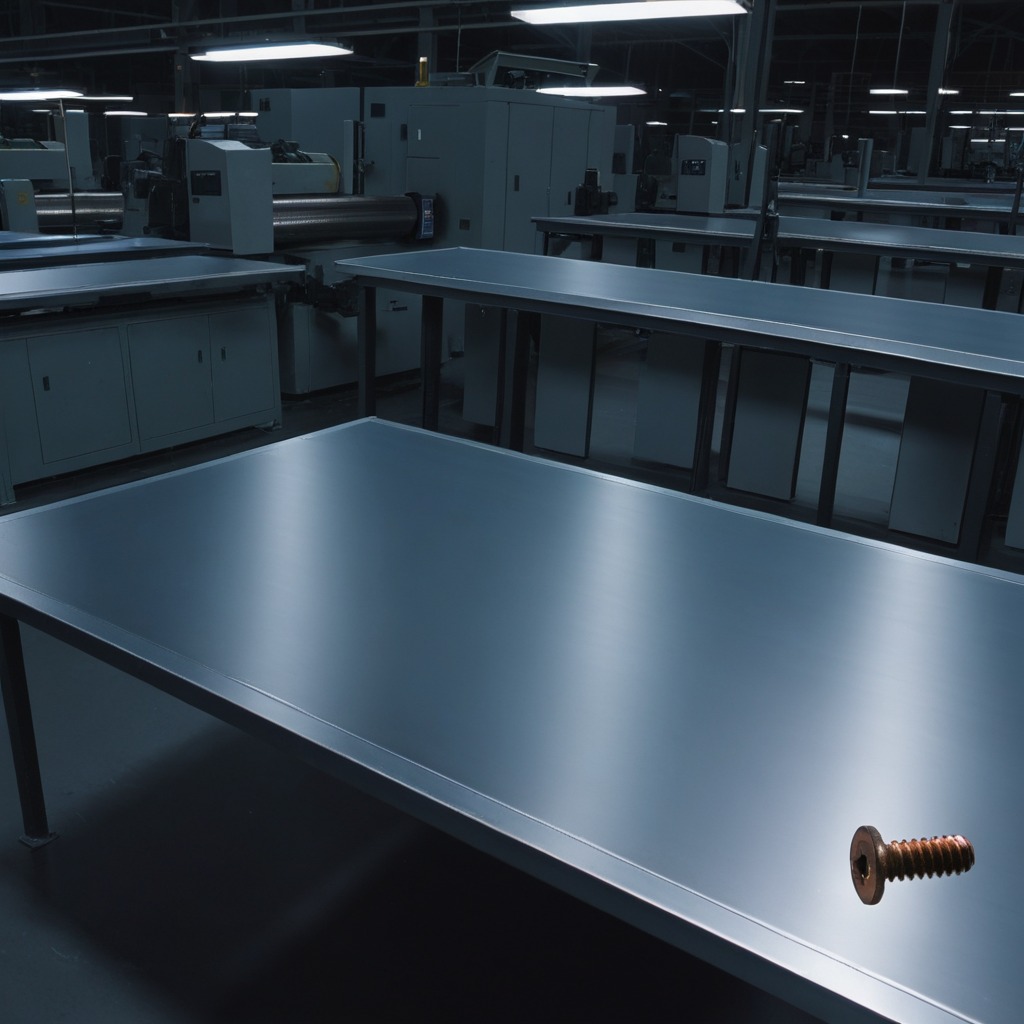
A metal screw is lying on a clean empty table in a basement in the evening soft directional lighting on the tabletop realistic grain studio-quality clarity centered framing